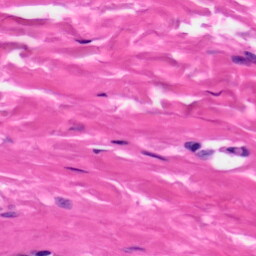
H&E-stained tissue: Skin